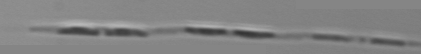
Label: Pseudo-nitzschia